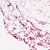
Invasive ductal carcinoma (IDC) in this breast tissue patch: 0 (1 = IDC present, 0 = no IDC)